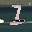
Label: 1